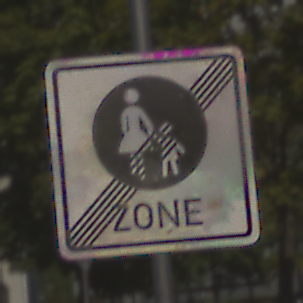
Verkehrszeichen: EndeFussgaengerzone
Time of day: Midday
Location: Outdoor (Urban)
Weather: Clear
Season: NotSpecified
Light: Natural